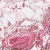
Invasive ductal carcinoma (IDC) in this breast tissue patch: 0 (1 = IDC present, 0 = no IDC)